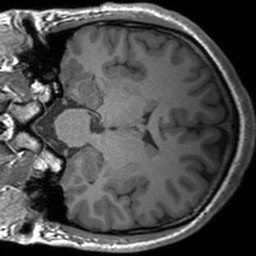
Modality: T1w
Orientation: coronal
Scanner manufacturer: siemens
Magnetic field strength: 3 T
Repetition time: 1.54 s
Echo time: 0.00234 s